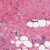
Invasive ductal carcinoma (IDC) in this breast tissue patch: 0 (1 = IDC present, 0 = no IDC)